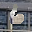
Label: 6